Question: I am creating an activity which contains each with . My problem is that I am getting selected index of only one RadioGroup (lvl_mon) and the other 6 are returning -1 however they are selected. My code is :
'''
lvl_mon = (RadioGroup)findViewById(R.id.lvl_monday);
lvl_tue = (RadioGroup)findViewById(R.id.lvl_tuesday);
lvl_wed = (RadioGroup)findViewById(R.id.lvl_wednesday);
lvl_thu = (RadioGroup)findViewById(R.id.lvl_thursday);
lvl_fri = (RadioGroup)findViewById(R.id.lvl_friday);
lvl_sat = (RadioGroup)findViewById(R.id.lvl_saturday);
lvl_sun = (RadioGroup)findViewById(R.id.lvl_sunday);
int index_mon = lvl_mon.indexOfChild(findViewById(lvl_mon.getCheckedRadioButtonId()));
int index_tue = lvl_tue.indexOfChild(findViewById(lvl_tue.getCheckedRadioButtonId()));
int index_wed = lvl_wed.indexOfChild(findViewById(lvl_wed.getCheckedRadioButtonId()));
int index_thu = lvl_thu.indexOfChild(findViewById(lvl_thu.getCheckedRadioButtonId()));
int index_fri = lvl_fri.indexOfChild(findViewById(lvl_fri.getCheckedRadioButtonId()));
int index_sat = lvl_sat.indexOfChild(findViewById(lvl_sat.getCheckedRadioButtonId()));
int index_sun = lvl_sun.indexOfChild(findViewById(lvl_sun.getCheckedRadioButtonId()));
'''

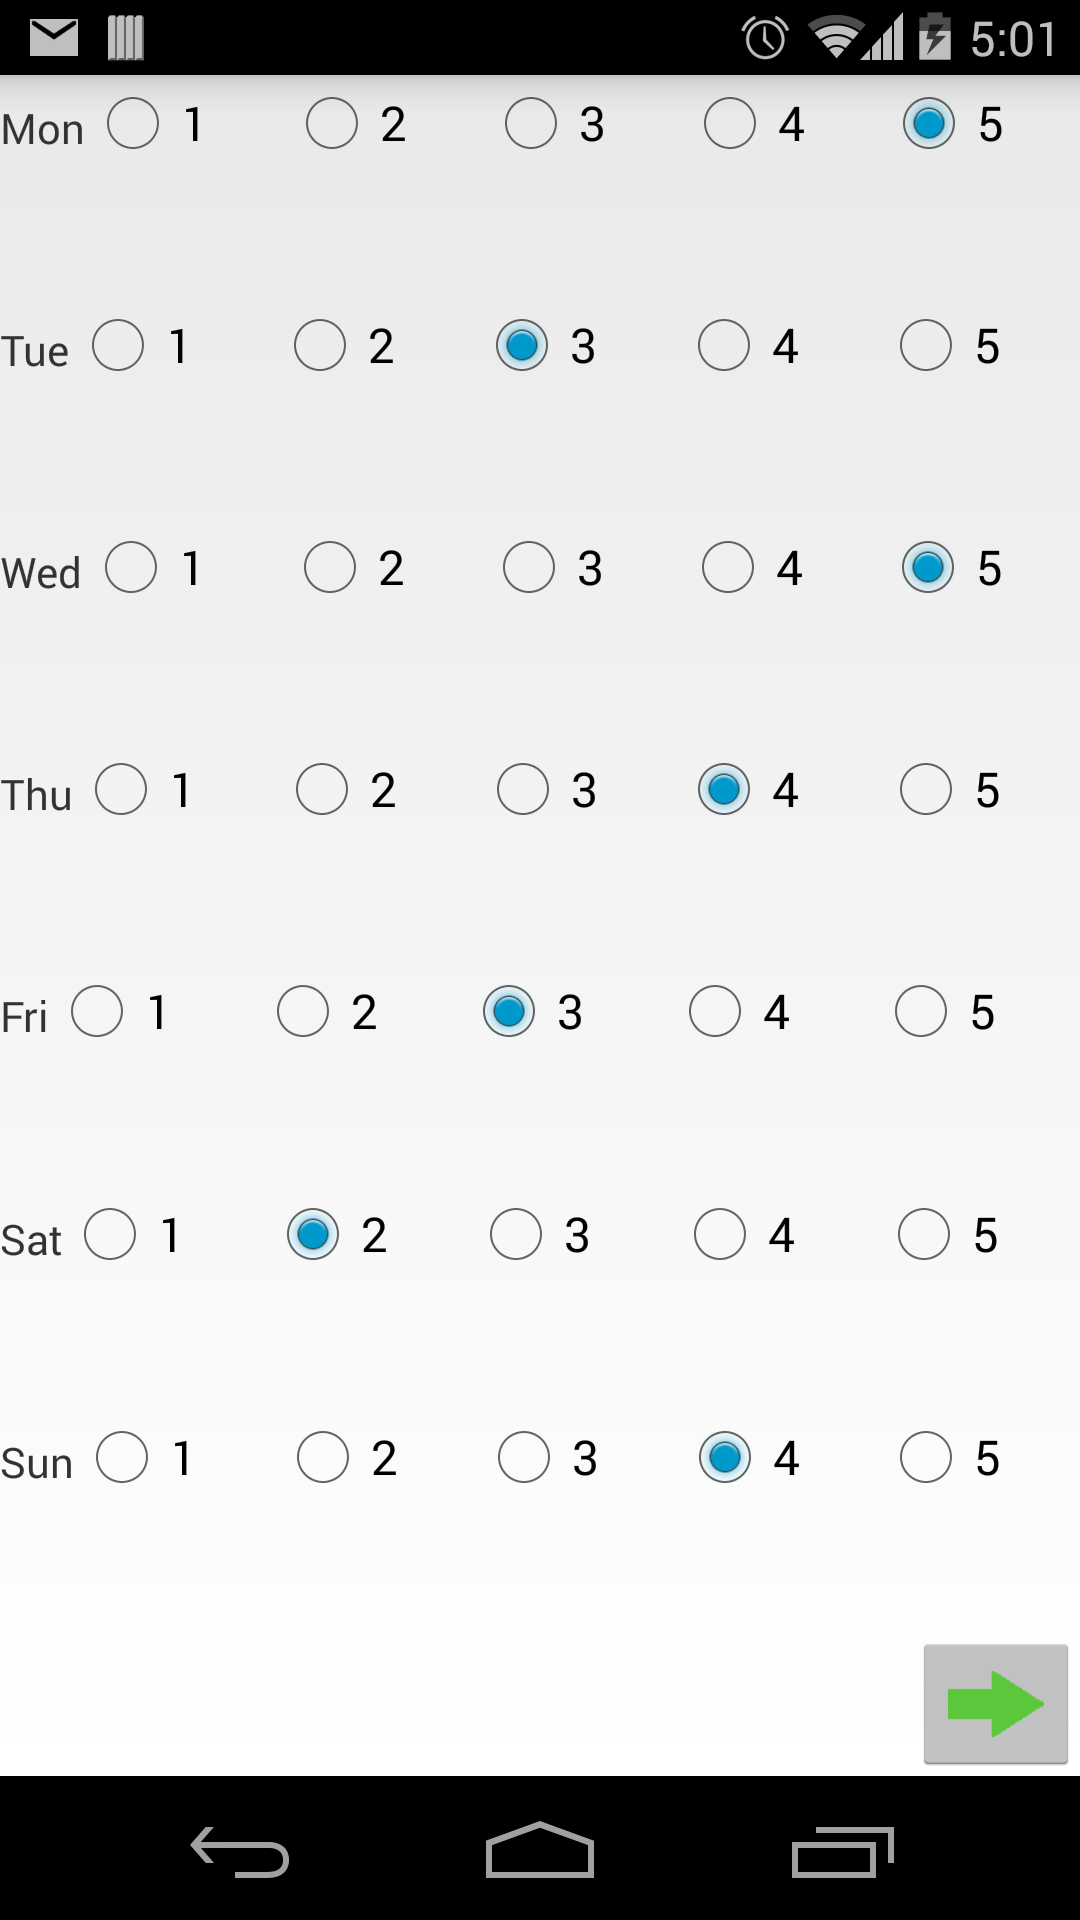
Answer: I figured out the problem , I had same ids of RadioButtons in each RadioGroup so I changed the ids plus cleaned the project. This fixed the issue